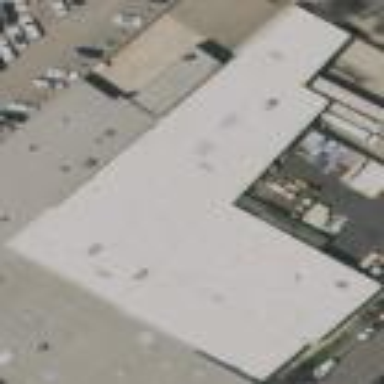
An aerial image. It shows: Industrial building.